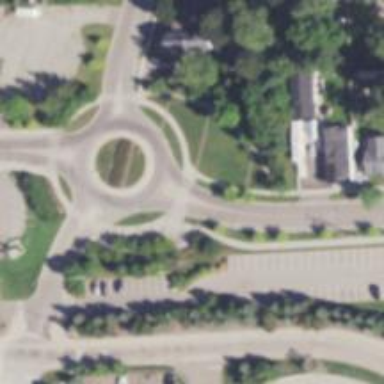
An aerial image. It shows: Residential road with roundabout.